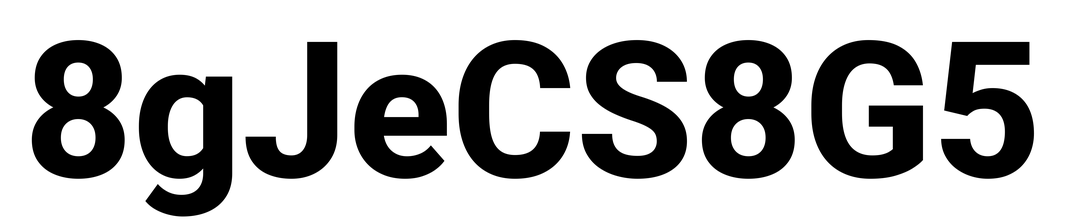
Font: Roboto_ExtraBold